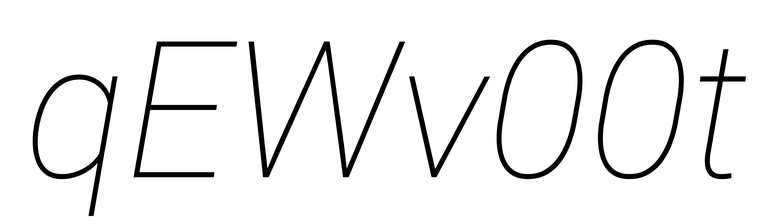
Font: Roboto-Italic_Thin_Italic